Field crop: maize
Growth stage: 2
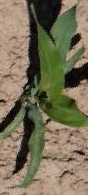
Species: maize